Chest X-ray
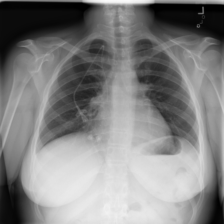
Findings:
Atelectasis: negative
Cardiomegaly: negative
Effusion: negative
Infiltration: negative
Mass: negative
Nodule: negative
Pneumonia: negative
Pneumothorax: negative
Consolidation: negative
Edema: negative
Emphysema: negative
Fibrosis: negative
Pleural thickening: negative
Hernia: negative